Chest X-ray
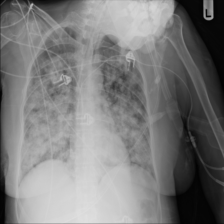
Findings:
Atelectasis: negative
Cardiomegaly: negative
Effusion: negative
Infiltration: negative
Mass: negative
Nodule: negative
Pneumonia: negative
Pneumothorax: negative
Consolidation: positive
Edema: negative
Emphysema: negative
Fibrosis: negative
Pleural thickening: negative
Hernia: negative